This continuous-wavelet-transform scalogram was computed from a bearing vibration snapshot. What is the most likely bearing condition (normal, inner_race, outer_race, ball)?
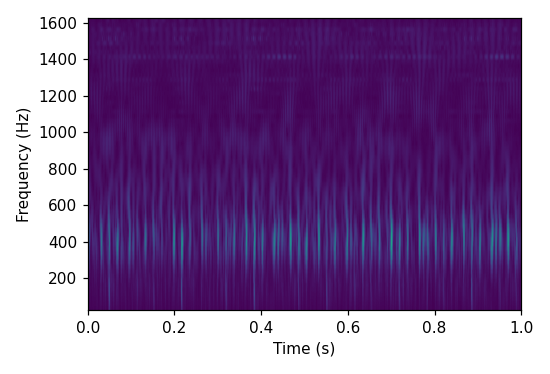
Answer: outer_race